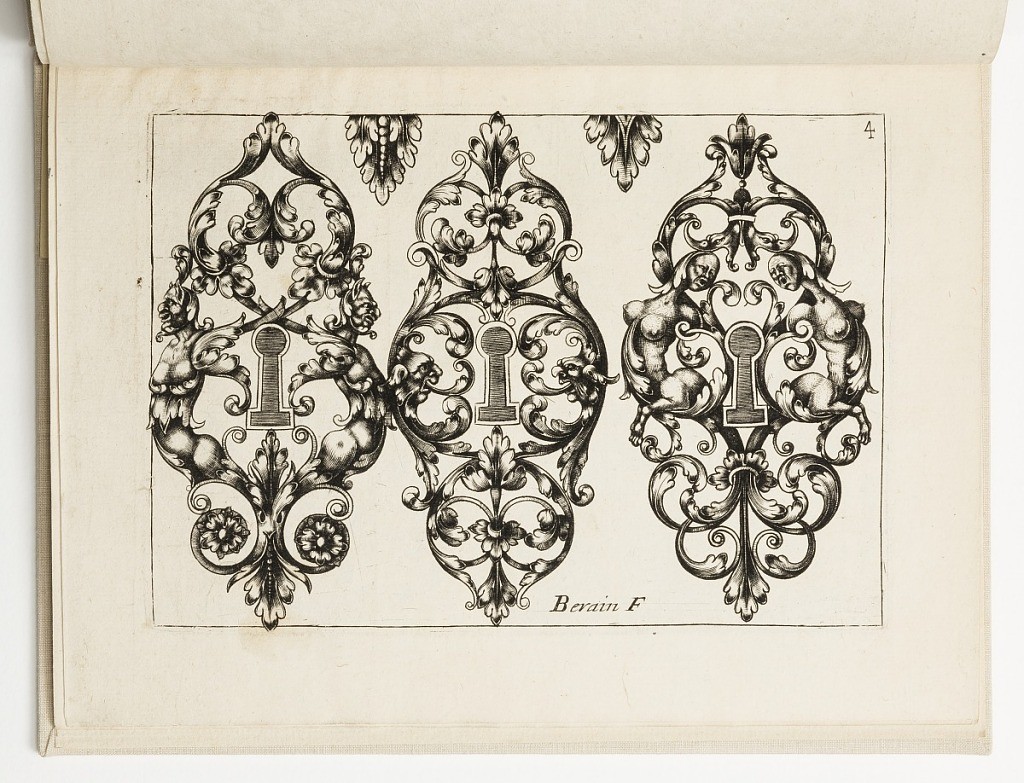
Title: Three Ornament Designs for Escutcheons
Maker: Hugues Brisville, French, active ca. 1663
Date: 1662
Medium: Engraving on laid paper
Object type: Print
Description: Horizontal rectangle showing three escutcheon designs, each with interlacing leaves and opposing fantastic figures. The plate is signed.